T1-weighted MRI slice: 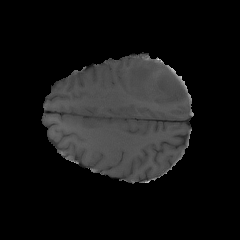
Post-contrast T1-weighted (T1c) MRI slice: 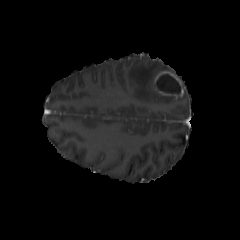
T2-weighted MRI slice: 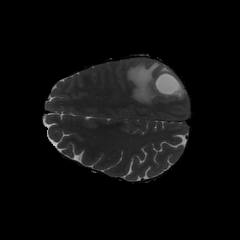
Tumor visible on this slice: yes